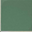
Piece: xx